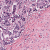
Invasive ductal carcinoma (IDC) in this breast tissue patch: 1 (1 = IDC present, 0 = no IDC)